Question: I am making a website and there is an effect which I have putted on a circle. The circle automaticlly opens on mouse hover and then it get close when the mouse get away. I just want to make it automatic . mens it should open and close automaticlly. Here is my css code for the circle .

'''
<div class="circle">
<h1>TRANCE-2014</h1>
</div>
'''
'''
.circle {
background: rgb(255, 255, 255);
border-radius: 100%;
cursor: pointer;
position: relative;
margin: 0 auto;
width: 15em;
height: 15em;
overflow: hidden;
-webkit-transform: translateZ(0);
-moz-transform: translateZ(0);
-ms-transform: translateZ(0);
transform: translateZ(0);
}
.circle h1 {
color: rgba(189, 185, 199, 0);
font-family:'Lato', sans-serif;
font-weight: 900;
font-size: 1.6em;
line-height: 8.2em;
text-align: center;
text-transform: uppercase;
-webkit-font-smoothing: antialiased;
-webkit-user-select: none;
-moz-user-select: none;
-ms-user-select: none;
user-select: none;
-webkit-transition: color 0.8s ease-in-out;
-moz-transition: color 0.8s ease-in-out;
-ms-transition: color 0.8s ease-in-out;
transition: color 0.8s ease-in-out;
}
.circle:before, .circle:after {
border-radius: 100%;
content:"";
position: absolute;
top: 0;
left: 0;
width: inherit;
height: inherit;
box-shadow: inset 10.6em 0 0 rgba(30, 140, 209, 0.2), inset 0 10.6em 0 rgba(30, 140, 209, 0.2), inset -10.6em 0 0 rgba(30, 140, 209, 0.2), inset 0 -10.6em 0 rgba(30, 140, 209, 0.2);
-webkit-transition: box-shadow 0.75s;
-moz-transition: box-shadow 0.75s;
-ms-transition: box-shadow 0.75s;
transition: box-shadow 0.75s;
}
.circle:after {
-webkit-transform: rotate(45deg);
-moz-transform: rotate(45deg);
transform: rotate(45deg);
}
.circle:hover:before, .circle:hover:after {
box-shadow: inset 0.86em 0 0 rgba(255, 0, 0, 0.5), inset 0 0.86em 0 rgba(252, 150, 0, 0.5), inset -0.86em 0 0 rgba(0, 255, 0, 0.5), inset 0 -0.86em 0 rgba(0, 150, 255, 0.5);
}
.circle:hover > h1 {
color: rgba(185, 185, 185, 1);
}
'''
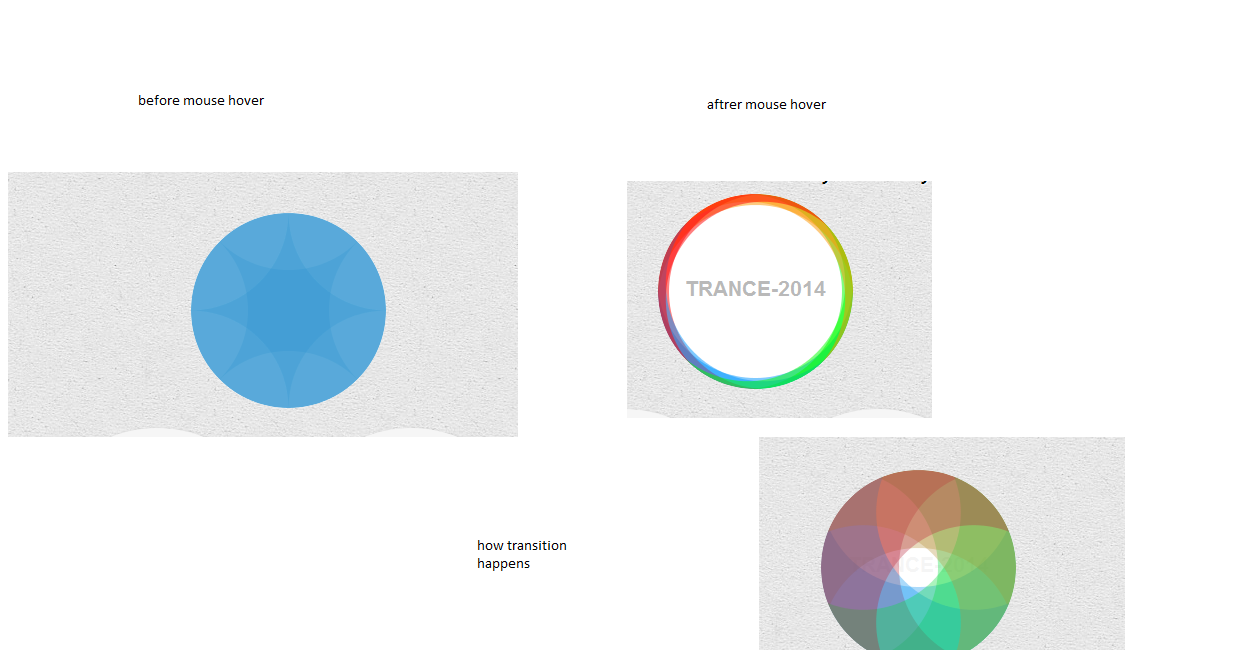
Answer: I guess you mean something like <URL> ?
If so you have to use the '@keyframes' element of CSS. More info on <URL>.
'''
.circle {
background: rgb(255, 255, 255);
border-radius: 100%;
cursor: pointer;
position: relative;
margin: 0 auto;
width: 15em;
height: 15em;
overflow: hidden;
-webkit-transform: translateZ(0);
-moz-transform: translateZ(0);
-ms-transform: translateZ(0);
transform: translateZ(0);
}
.circle h1 {
font-family:'Lato', sans-serif;
font-weight: 900;
font-size: 1.6em;
line-height: 8.2em;
text-align: center;
text-transform: uppercase;
-webkit-font-smoothing: antialiased;
-webkit-user-select: none;
-moz-user-select: none;
-ms-user-select: none;
user-select: none;
-webkit-animation: showText 2s infinite; /* Safari/Chrome 4+ */
-moz-animation: showText 2s infinite; /* Firefox 5+ */
-o-animation: showText 2s infinite; /* Opera 12+ */
animation: showText 2s infinite; /* IE 10+ */
animation-timing-function: ease-in-out;
/*
** -webkit-transition: color 0.8s ease-in-out;
** -moz-transition: color 0.8s ease-in-out;
** -ms-transition: color 0.8s ease-in-out;
** transition: color 0.8s ease-in-out;
*/
}
.circle:before, .circle:after {
border-radius: 100%;
content:"";
position: absolute;
top: 0;
left: 0;
width: inherit;
height: inherit;
-webkit-animation: moveCircle 2s infinite; /* Safari/Chrome 4+ */
-moz-animation: moveCircle 2s infinite; /* Firefox 5+ */
-o-animation: moveCircle 2s infinite; /* Opera 12+ */
animation: moveCircle 2s infinite; /* IE 10+ */
/*
** -webkit-transition: box-shadow 0.75s;
** -moz-transition: box-shadow 0.75s;
** -ms-transition: box-shadow 0.75s;
** transition: box-shadow 0.75s;
*/
}
.circle:after {
-webkit-transform: rotate(45deg);
-moz-transform: rotate(45deg);
transform: rotate(45deg);
}
@-webkit-keyframes moveCircle {
0% {
box-shadow: inset 10.6em 0 0 rgba(30, 140, 209, 0.2), inset 0 10.6em 0 rgba(30, 140, 209, 0.2), inset -10.6em 0 0 rgba(30, 140, 209, 0.2), inset 0 -10.6em 0 rgba(30, 140, 209, 0.2);
}
100% {
box-shadow: inset 0.86em 0 0 rgba(255, 0, 0, 0.5), inset 0 0.86em 0 rgba(252, 150, 0, 0.5), inset -0.86em 0 0 rgba(0, 255, 0, 0.5), inset 0 -0.86em 0 rgba(0, 150, 255, 0.5);
}
}
@-moz-keyframes moveCircle {
0% {
box-shadow: inset 10.6em 0 0 rgba(30, 140, 209, 0.2), inset 0 10.6em 0 rgba(30, 140, 209, 0.2), inset -10.6em 0 0 rgba(30, 140, 209, 0.2), inset 0 -10.6em 0 rgba(30, 140, 209, 0.2);
}
100% {
box-shadow: inset 0.86em 0 0 rgba(255, 0, 0, 0.5), inset 0 0.86em 0 rgba(252, 150, 0, 0.5), inset -0.86em 0 0 rgba(0, 255, 0, 0.5), inset 0 -0.86em 0 rgba(0, 150, 255, 0.5);
}
}
@-o-keyframes moveCircle {
0% {
box-shadow: inset 10.6em 0 0 rgba(30, 140, 209, 0.2), inset 0 10.6em 0 rgba(30, 140, 209, 0.2), inset -10.6em 0 0 rgba(30, 140, 209, 0.2), inset 0 -10.6em 0 rgba(30, 140, 209, 0.2);
}
100% {
box-shadow: inset 0.86em 0 0 rgba(255, 0, 0, 0.5), inset 0 0.86em 0 rgba(252, 150, 0, 0.5), inset -0.86em 0 0 rgba(0, 255, 0, 0.5), inset 0 -0.86em 0 rgba(0, 150, 255, 0.5);
}
}
@keyframes moveCircle {
0% {
box-shadow: inset 10.6em 0 0 rgba(30, 140, 209, 0.2), inset 0 10.6em 0 rgba(30, 140, 209, 0.2), inset -10.6em 0 0 rgba(30, 140, 209, 0.2), inset 0 -10.6em 0 rgba(30, 140, 209, 0.2);
}
100% {
box-shadow: inset 0.86em 0 0 rgba(255, 0, 0, 0.5), inset 0 0.86em 0 rgba(252, 150, 0, 0.5), inset -0.86em 0 0 rgba(0, 255, 0, 0.5), inset 0 -0.86em 0 rgba(0, 150, 255, 0.5);
}
}
@-webkit-keyframes showText {
0% {
color: rgba(189, 185, 199, 0);
}
100% {
color: rgba(185, 185, 185, 1);
}
}
@-moz-keyframes showText {
0% {
color: rgba(189, 185, 199, 0);
}
100% {
color: rgba(185, 185, 185, 1);
}
}
@-o-keyframes showText {
0% {
color: rgba(189, 185, 199, 0);
}
100% {
color: rgba(185, 185, 185, 1);
}
}
@keyframes showText {
0% {
color: rgba(189, 185, 199, 0);
}
100% {
color: rgba(185, 185, 185, 1);
}
}
'''